Interaction volume radius: 5 \u00c5
Interaction volume height: 20 \u00c5
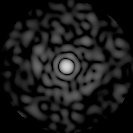
Disorder parameter: 0.8442